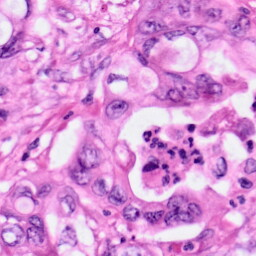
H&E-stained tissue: Pancreatic